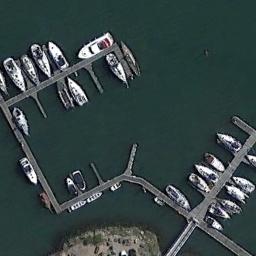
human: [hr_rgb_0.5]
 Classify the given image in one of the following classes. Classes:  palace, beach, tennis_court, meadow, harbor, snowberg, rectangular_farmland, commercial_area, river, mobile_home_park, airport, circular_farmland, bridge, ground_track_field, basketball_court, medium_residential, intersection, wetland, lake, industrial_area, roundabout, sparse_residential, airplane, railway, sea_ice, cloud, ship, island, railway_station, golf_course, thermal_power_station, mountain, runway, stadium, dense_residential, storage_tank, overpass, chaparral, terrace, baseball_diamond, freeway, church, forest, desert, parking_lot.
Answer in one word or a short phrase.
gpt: harbor